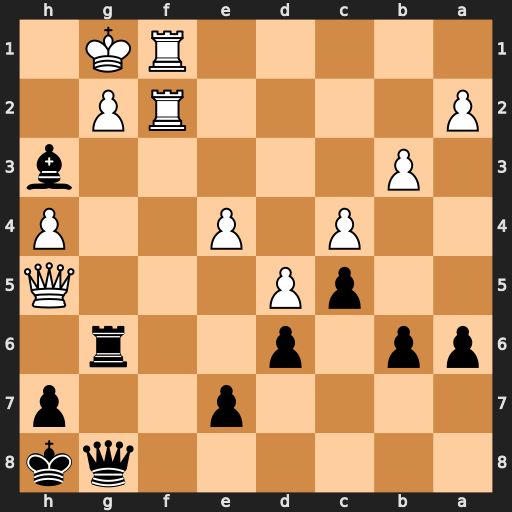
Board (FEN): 6qk/4p2p/pp1p2r1/2pP3Q/2P1P2P/1P5b/P4RP1/5RK1
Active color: b
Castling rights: -
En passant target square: -
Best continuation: Bg4 Qxg6 Qxg6